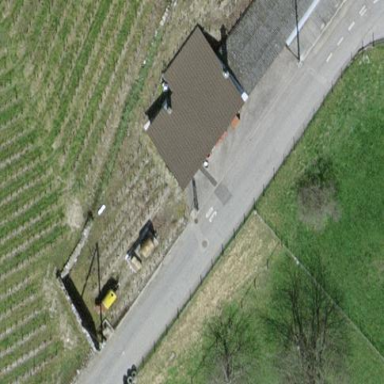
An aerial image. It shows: Shed building.